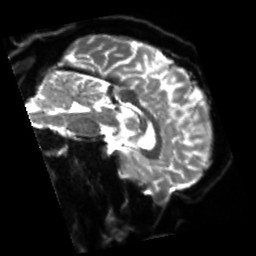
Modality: sbref
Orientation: sagittal
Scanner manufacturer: siemens
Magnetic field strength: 3 T
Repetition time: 4 s
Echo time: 0.0594 s